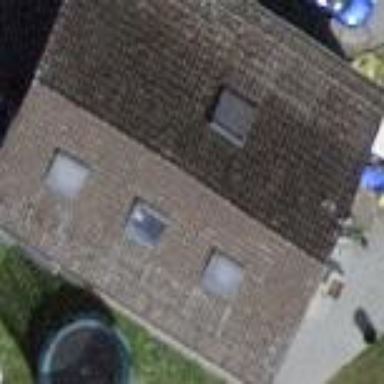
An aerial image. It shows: Building with tile roof.